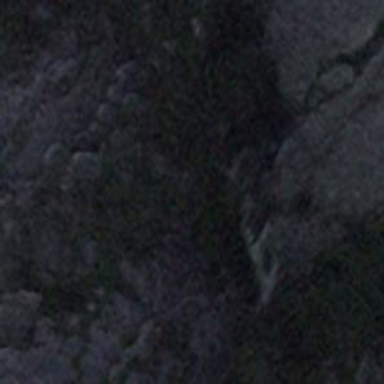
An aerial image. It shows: Cliff in nature.